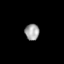
Tissue: skin
Cell type: Epithelial cells
Senescence score: 0.2519
Nuclear area (px): 222
Mean DAPI intensity: 166.207